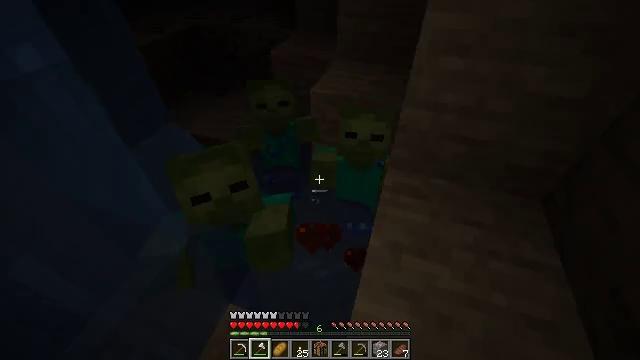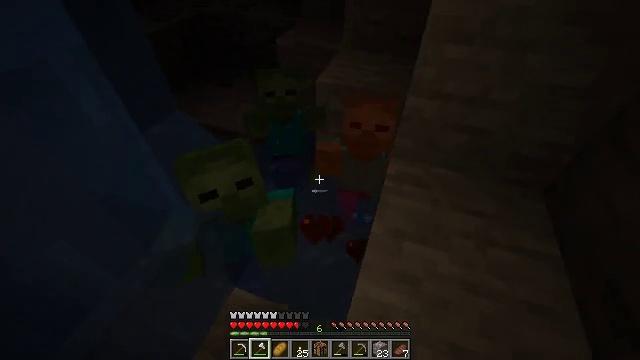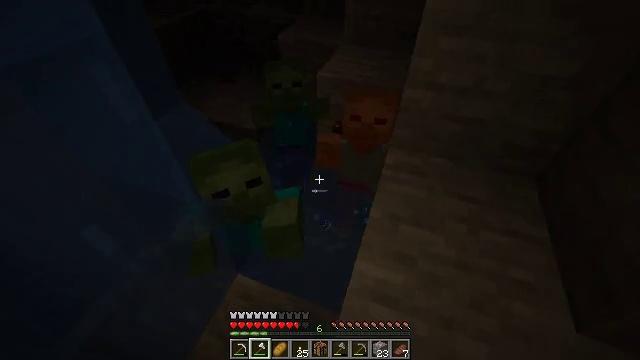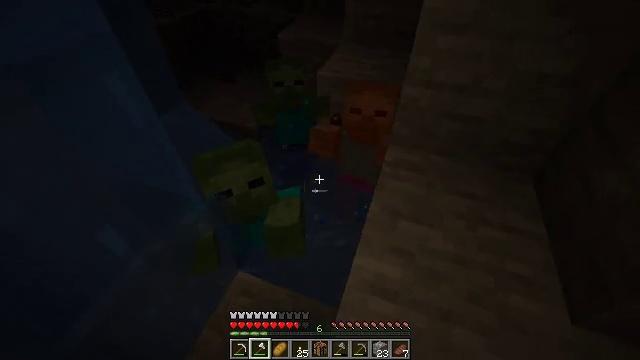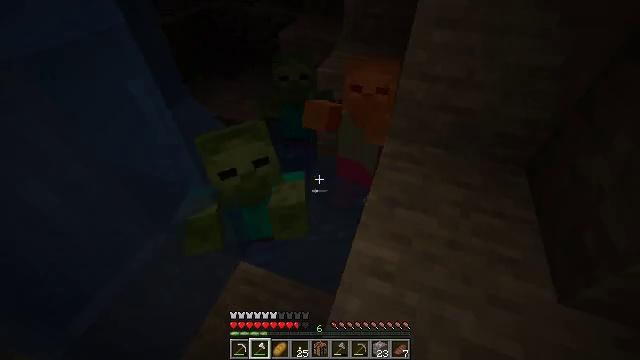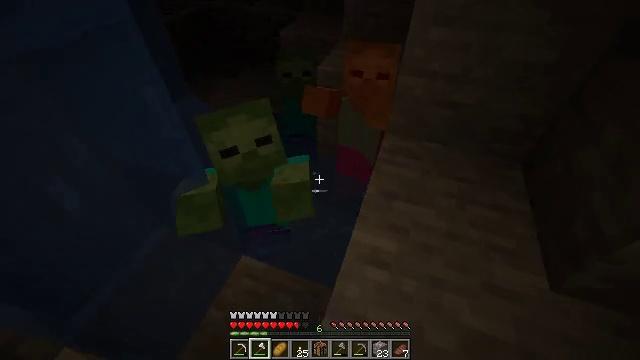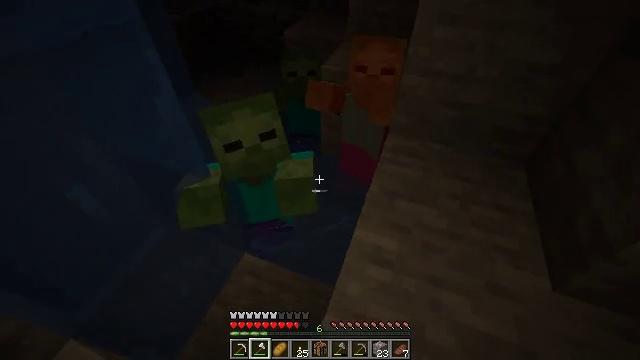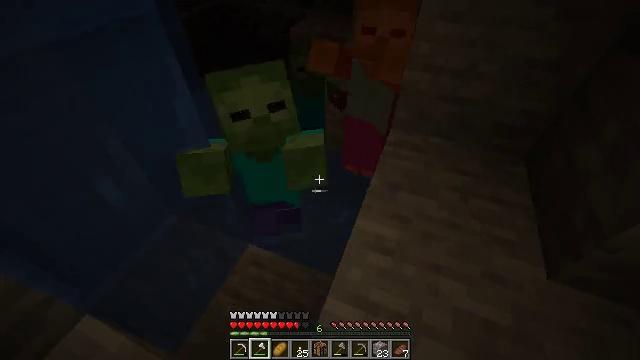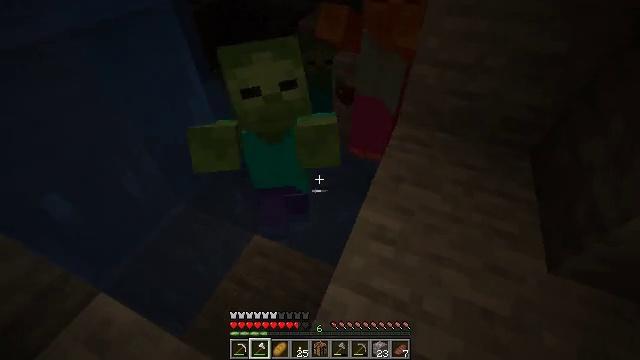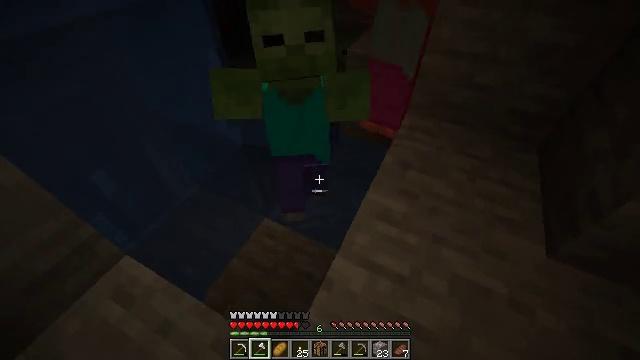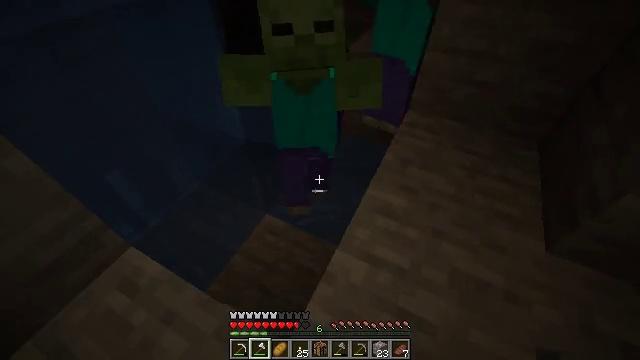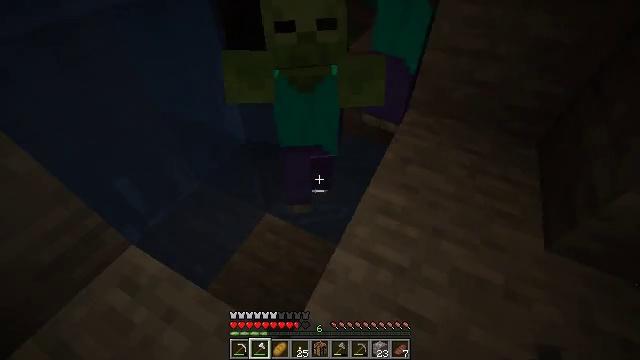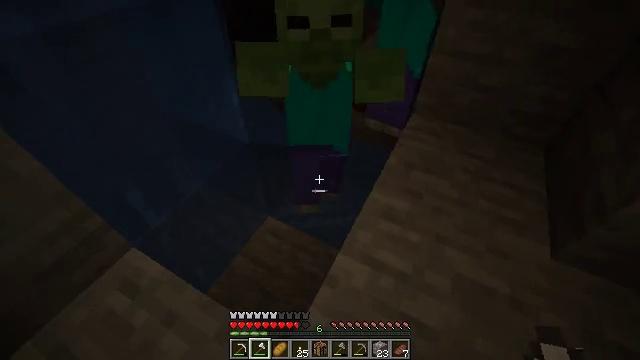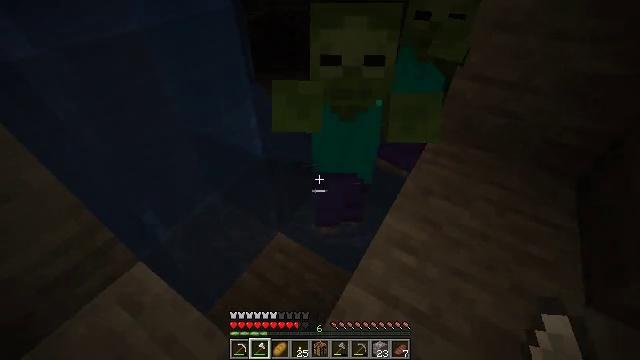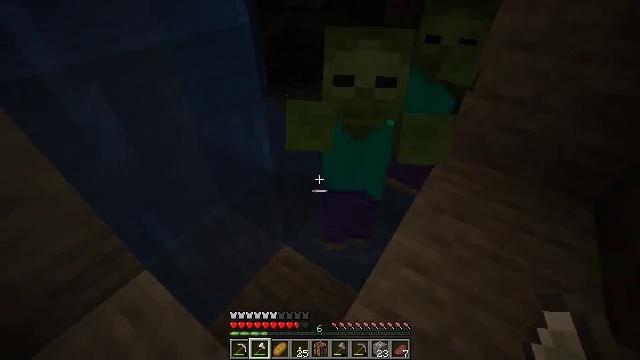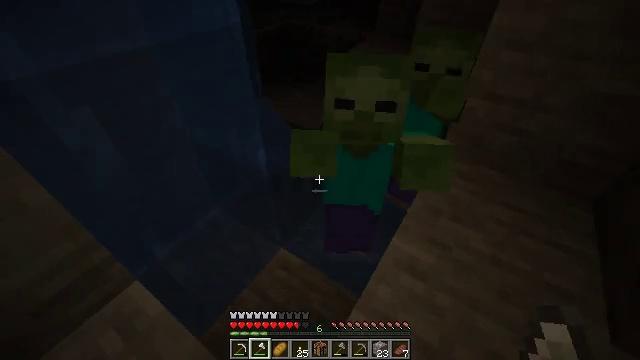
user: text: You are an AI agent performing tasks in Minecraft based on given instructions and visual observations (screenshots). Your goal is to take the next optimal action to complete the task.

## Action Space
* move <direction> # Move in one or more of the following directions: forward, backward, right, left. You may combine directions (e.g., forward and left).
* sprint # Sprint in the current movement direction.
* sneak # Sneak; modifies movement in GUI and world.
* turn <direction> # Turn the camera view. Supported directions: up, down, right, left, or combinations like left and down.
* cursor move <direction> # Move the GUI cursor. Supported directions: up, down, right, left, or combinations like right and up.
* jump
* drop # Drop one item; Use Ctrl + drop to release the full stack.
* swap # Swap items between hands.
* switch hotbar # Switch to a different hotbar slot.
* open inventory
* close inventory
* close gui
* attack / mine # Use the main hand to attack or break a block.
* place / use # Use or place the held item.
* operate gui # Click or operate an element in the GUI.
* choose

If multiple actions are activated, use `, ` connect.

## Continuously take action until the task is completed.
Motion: motion action
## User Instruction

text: Combat enemy.
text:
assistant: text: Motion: move back, sneak, turn left and down
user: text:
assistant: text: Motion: move back, sneak
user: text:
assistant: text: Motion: move back, sneak
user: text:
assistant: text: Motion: move back, sneak
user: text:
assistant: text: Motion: move back, sneak
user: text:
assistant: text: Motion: move back, sneak
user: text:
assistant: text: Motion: move back, sneak, turn left
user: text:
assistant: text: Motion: move back, sneak, turn left
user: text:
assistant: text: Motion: move back, sneak, turn left
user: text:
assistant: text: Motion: sneak
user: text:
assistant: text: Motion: move forward, sneak
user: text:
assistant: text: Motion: move forward, sneak
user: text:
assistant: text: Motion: move forward, sneak, turn left and up
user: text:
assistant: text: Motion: move forward, sneak, turn left and up
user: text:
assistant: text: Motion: sneak, turn right, attack / mine
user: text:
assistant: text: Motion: move back, sneak, turn down, attack / mine
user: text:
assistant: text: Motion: move back, sneak, turn right, attack / mine
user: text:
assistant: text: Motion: move back, sneak, turn right, attack / mine
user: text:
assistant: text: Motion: move back, sneak, turn right
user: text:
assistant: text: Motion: sneak